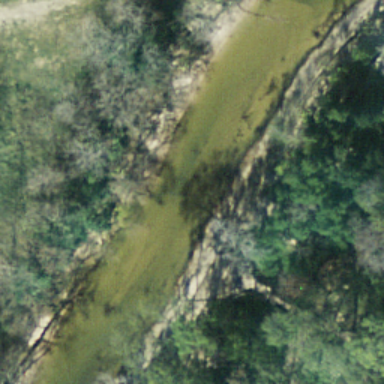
It is a river with a forest on both banks of the river .